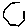
Label: hexagon